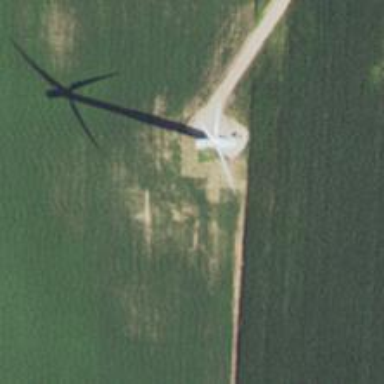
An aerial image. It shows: Wind turbine power generator.